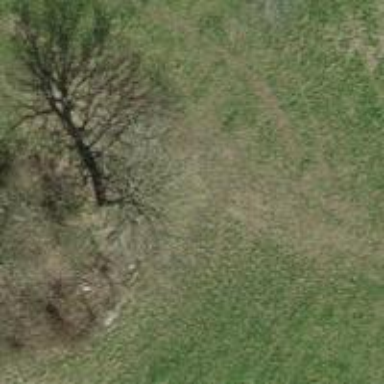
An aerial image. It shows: Grassy track with grade 5 track type.